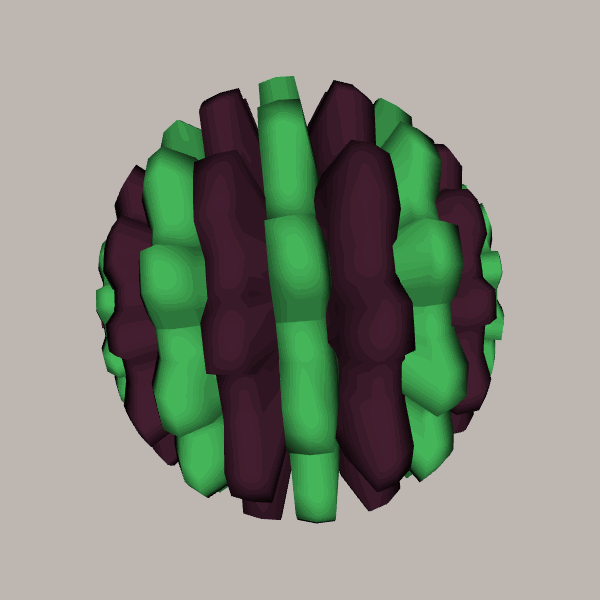
Background: light